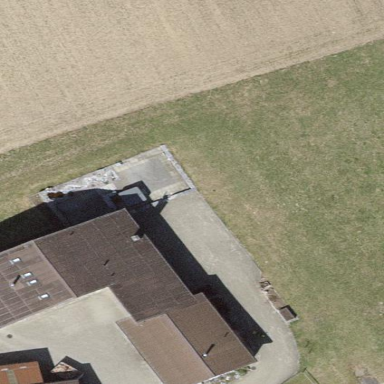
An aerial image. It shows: Detached building with gabled roof.